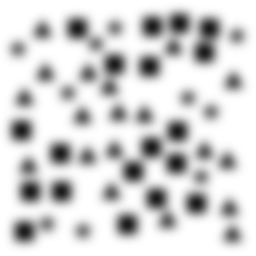
Squares: 19
Triangles: 19
Stars: 10
Total shapes: 48